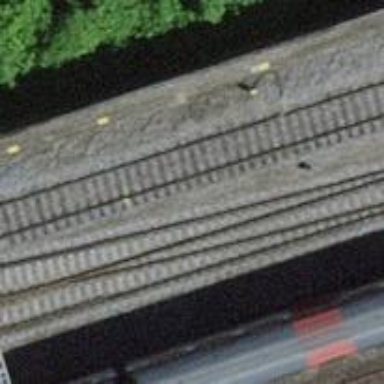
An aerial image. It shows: Railway track with contact lines for electrification.